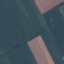
Land use / land cover: AnnualCrop